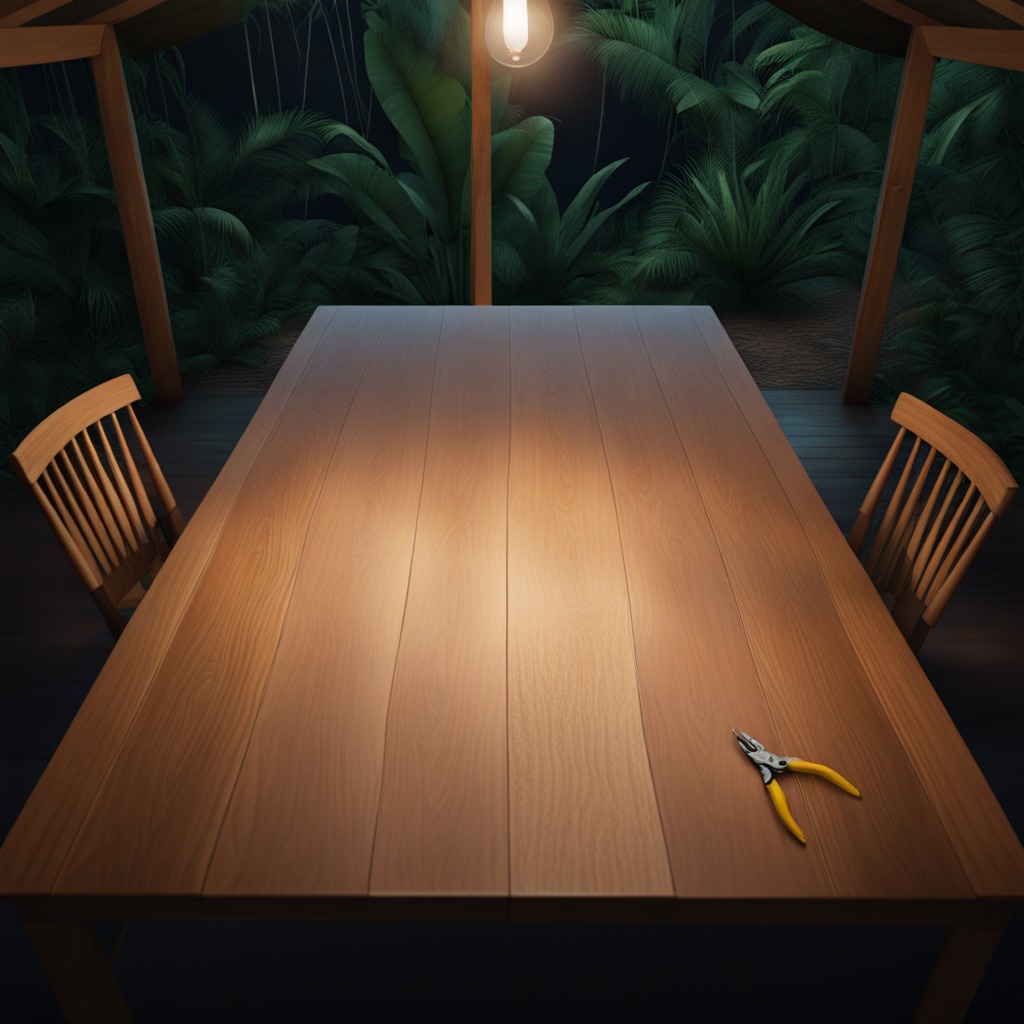
A plier is lying on the wooden table inside a jungle field workshop tent at night.